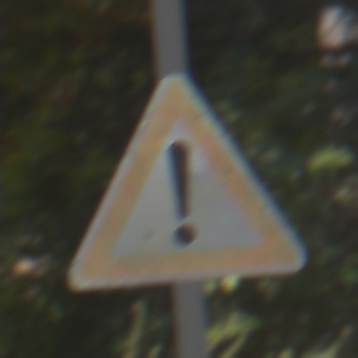
Verkehrszeichen: Gefahrenstelle
Umgebung: Outdoor, Nature
Tageszeit: MorningAfternoon
Wetter: Clear
Licht: Natural
Jahreszeit: Summer
Kontrast: HighContrast